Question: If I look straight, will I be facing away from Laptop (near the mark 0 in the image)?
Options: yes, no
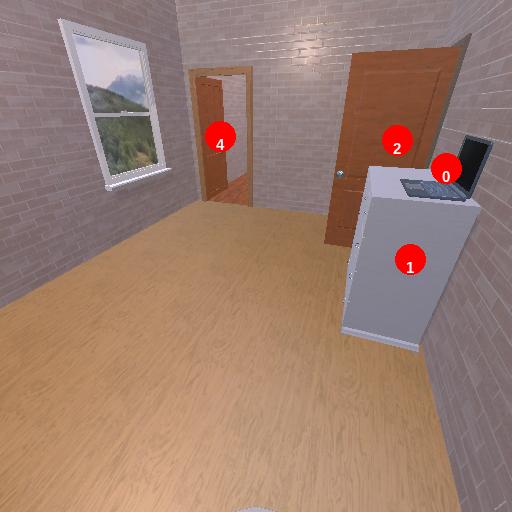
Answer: yes